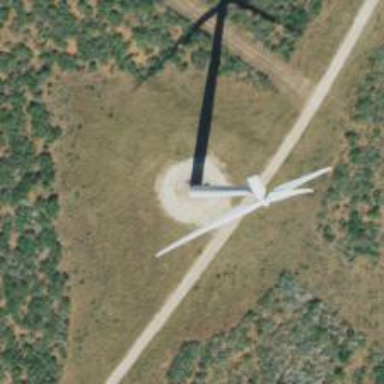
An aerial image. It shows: Wind generator using wind turbines of horizontal axis.